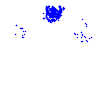
Particle: proton